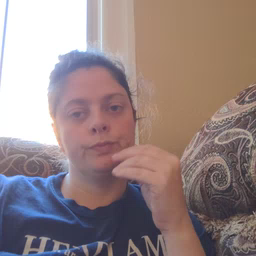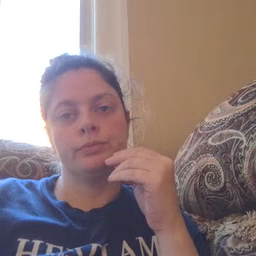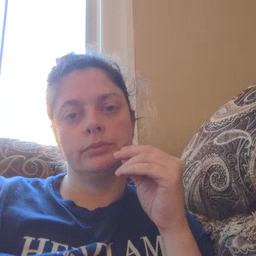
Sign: stay